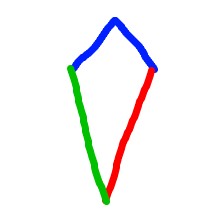
Shape: kite